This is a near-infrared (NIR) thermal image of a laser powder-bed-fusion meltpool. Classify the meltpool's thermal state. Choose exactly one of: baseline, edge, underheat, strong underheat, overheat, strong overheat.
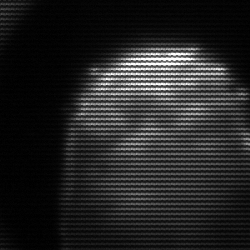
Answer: edge